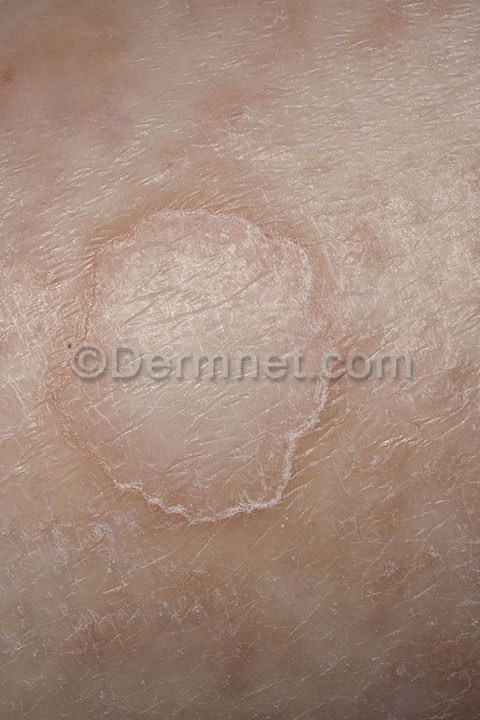
Disease: Seborrheic Keratoses and other Benign Tumors